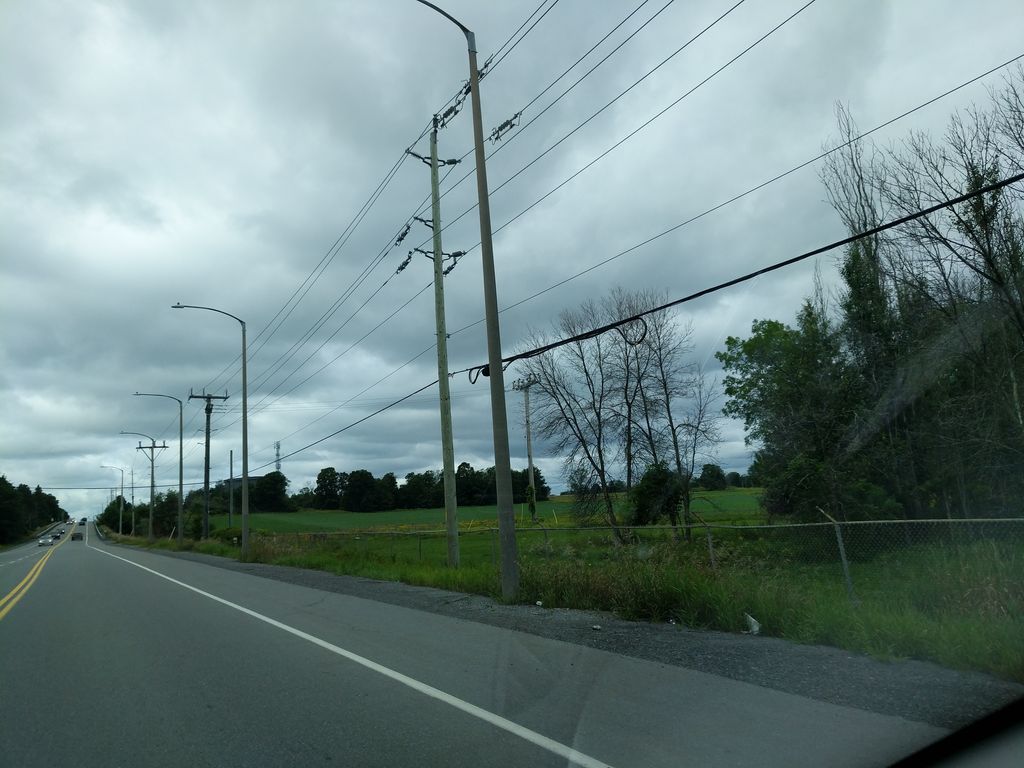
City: ottawa-gatineau